九年级 · 画法几何学
如图, 边长为 $\mathrm{acm}$ 的正方体其上下底面的对角线 $\mathrm{AC} 、 \mathrm{~A}_{1} \mathrm{C}_{1}$ 与平面 $\mathrm{H}$ 垂直.

（1）指出正方体六个面在平面 $H$ 上的正投影图形;

(2) 计算投影 $\mathbb{M N P Q}$ 的面积.

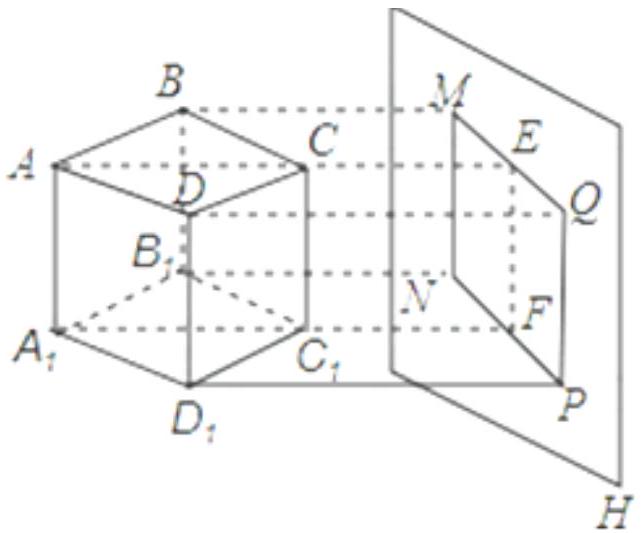
答案: (1) 矩形; (2) $\sqrt{2} a^{2}$

【解析】试题分析: (1) 利用几何体的摆放角度可得正方体在平面 $H$ 上的正投影图形是矩形;

（2）首先利用勾股定理计算出 $B D$ 长, 再利用矩形的面积公式计算出投影 $M N P Q$ 的面积.

试题解析：解：(1) 正方体在平面 $H$ 上的正投影图形是矩形;

(2) $\because$ 正方体边长为 $a c m, \quad \therefore B D=\sqrt{a^{2}+a^{2}}=\sqrt{2} a(\mathrm{~cm}), \therefore$ 投影 $M N P Q$ 的面积为 $\sqrt{2} a \times a=\sqrt{2} a^{2}\left(c m^{2}\right)$.

点睛: 本题主要考查了简单几何体的三视图, 关键是正确计算出正方体底面对角线长度.